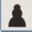
Piece: bP